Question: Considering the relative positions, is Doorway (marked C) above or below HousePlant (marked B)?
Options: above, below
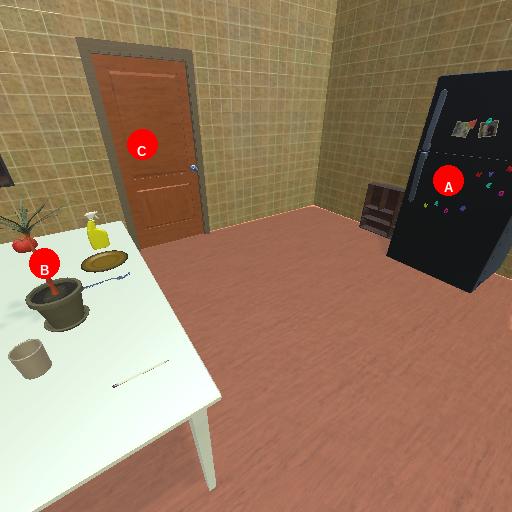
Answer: above